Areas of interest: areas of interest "China Certification Building"
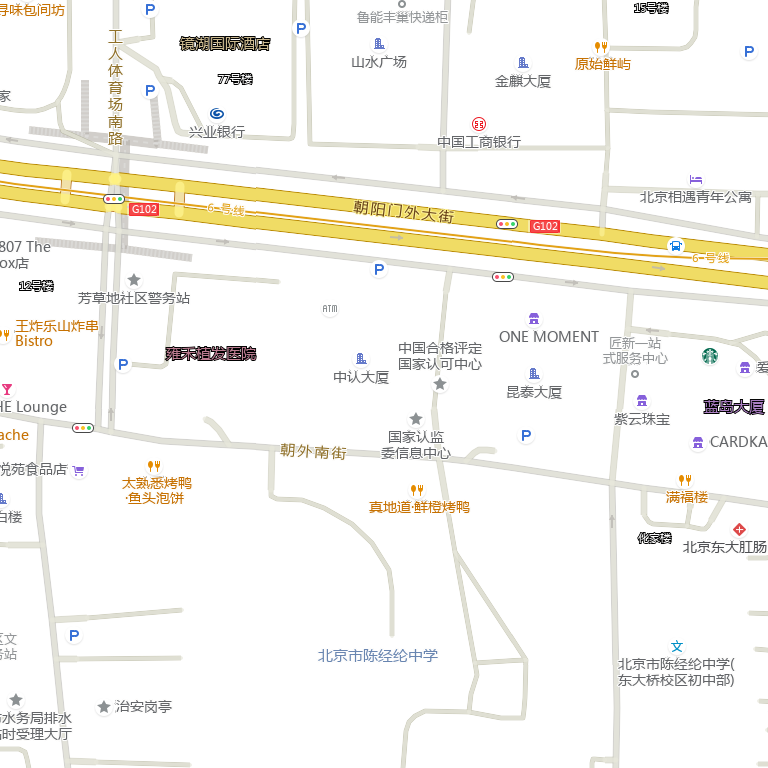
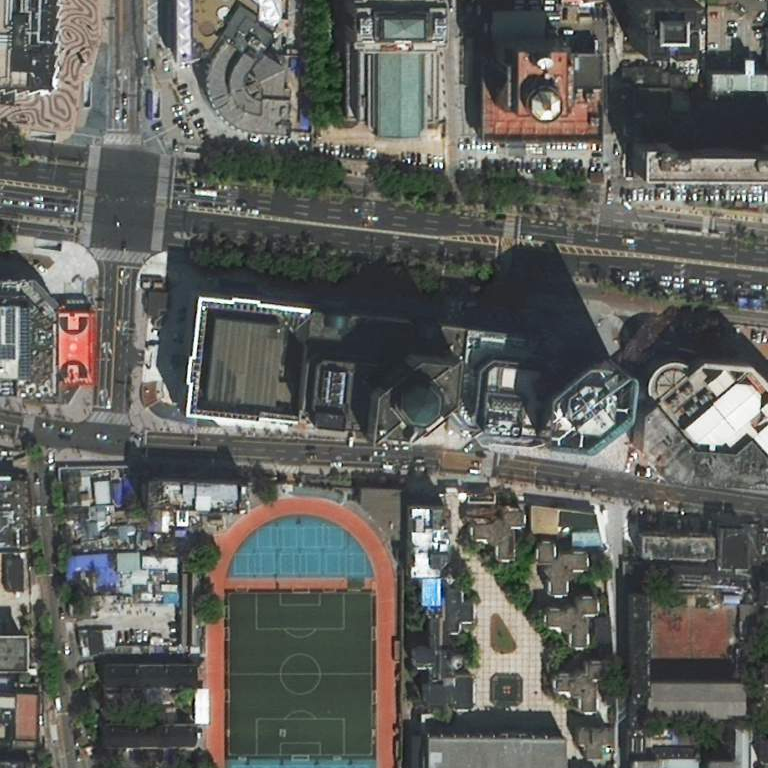